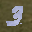
Label: 3